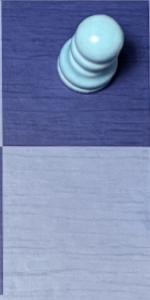
Label: Empty